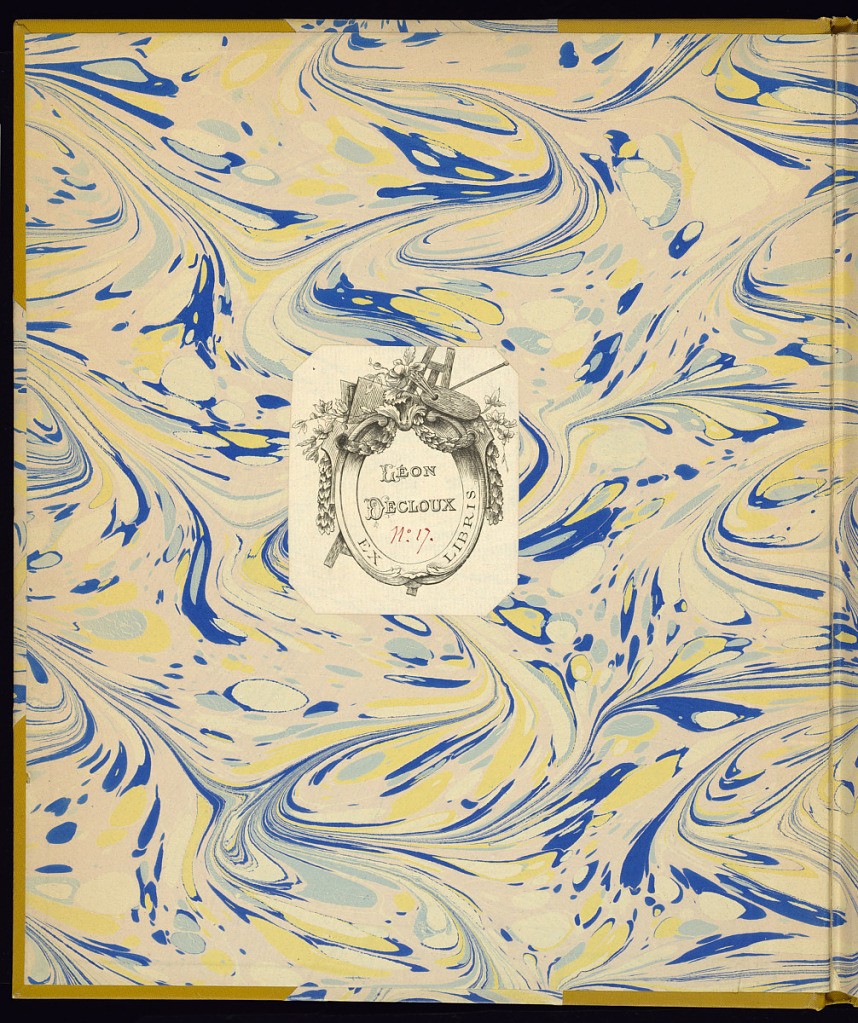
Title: Album Containing two Series of Tailpieces and Fleurons
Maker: Jean-Jacques Bachelier, French, 1724 - 1806
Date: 1760-62
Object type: Album
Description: Album containing twelve plates from two series of tailpieces and fleurons originally designed for the 1755-1759 four-volume edition of the Fables de La Fontaine.